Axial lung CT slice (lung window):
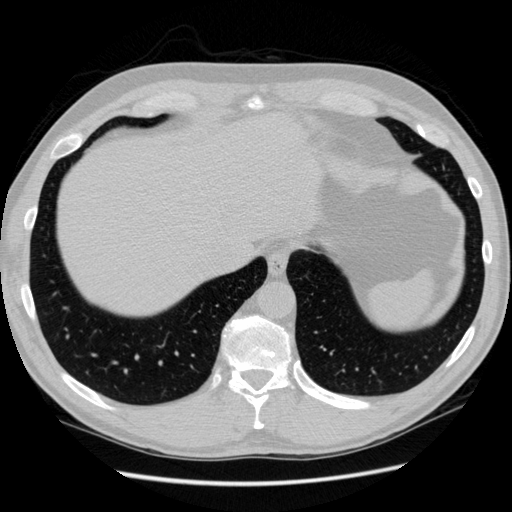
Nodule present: no